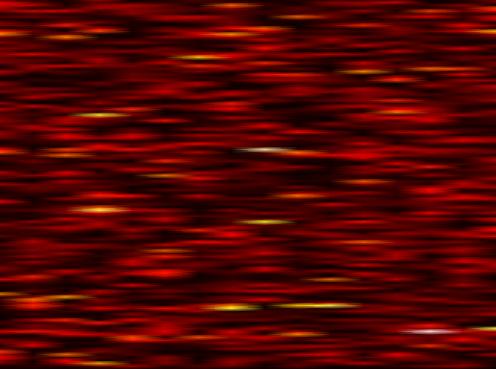
Label: FBMC